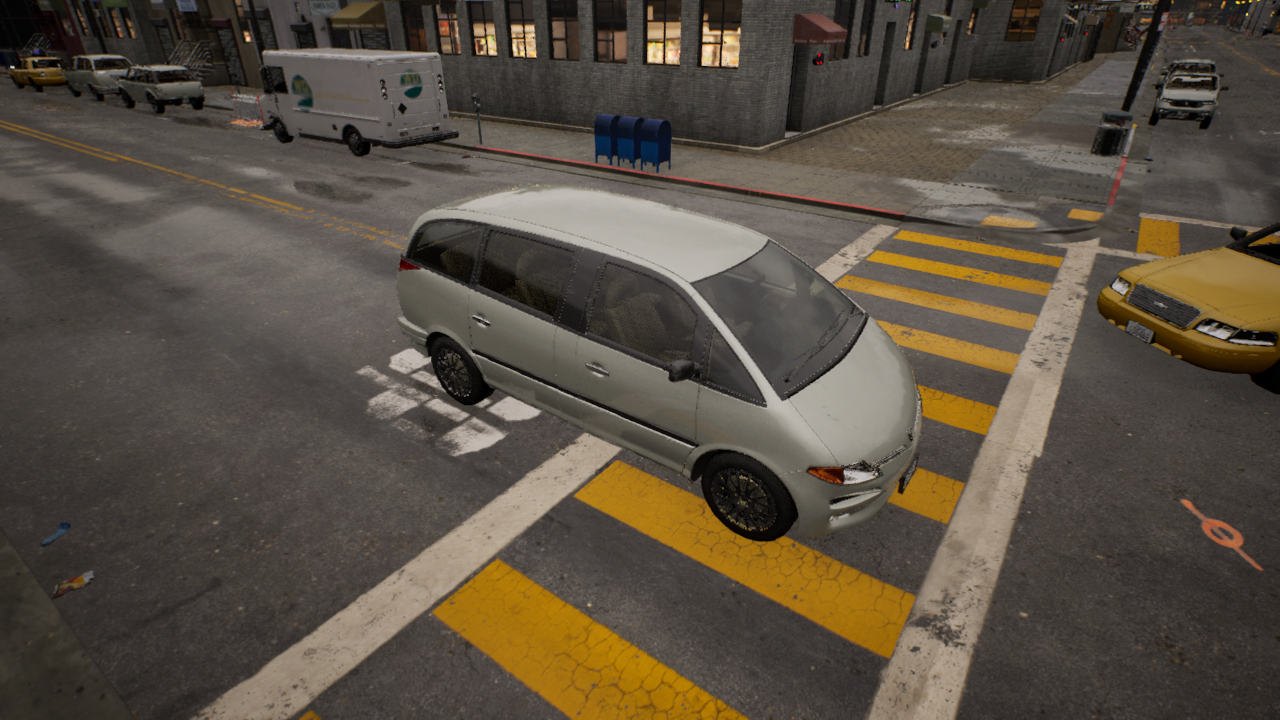
Venue: residential
Lighting: golden hour
Vehicle rig: minivan